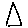
Label: triangle